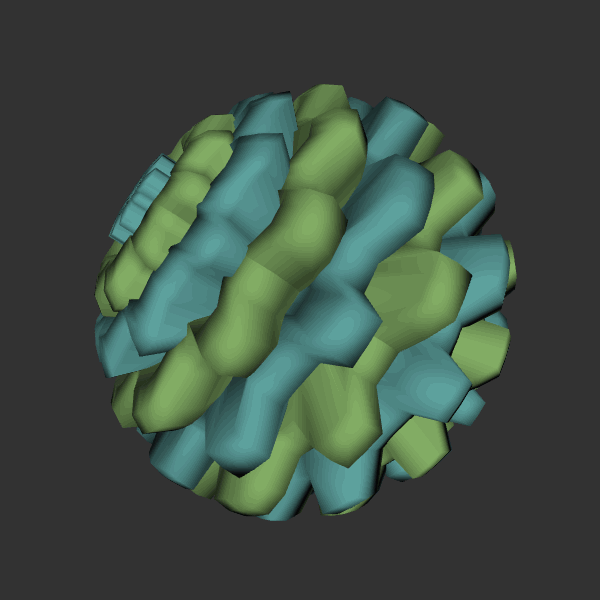
Background: dark